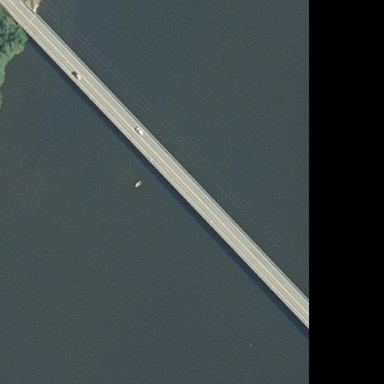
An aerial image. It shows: Concrete bridge.